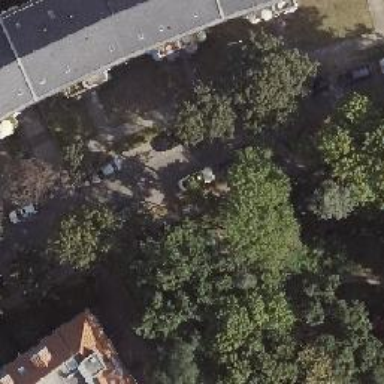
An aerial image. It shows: Beautiful avenue lined with deciduous broadleaved trees.